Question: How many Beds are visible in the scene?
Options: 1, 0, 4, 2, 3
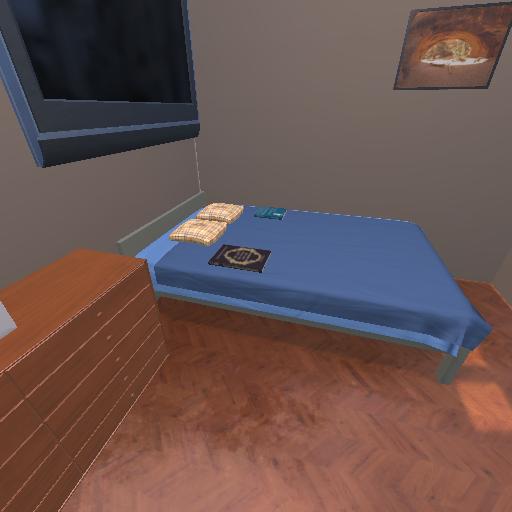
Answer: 1